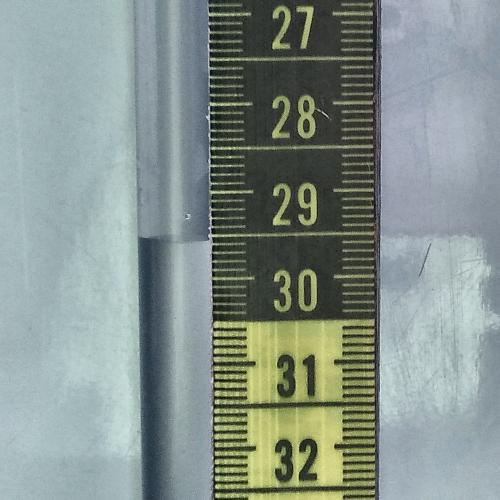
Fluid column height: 29.6 cm